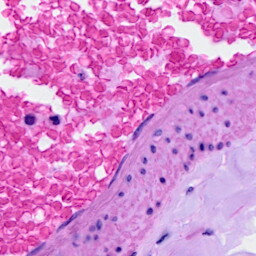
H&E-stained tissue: Ovarian